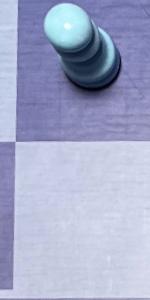
Label: Empty